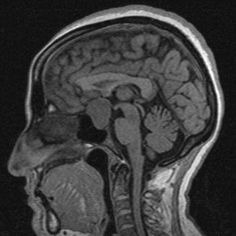
Label: notumor